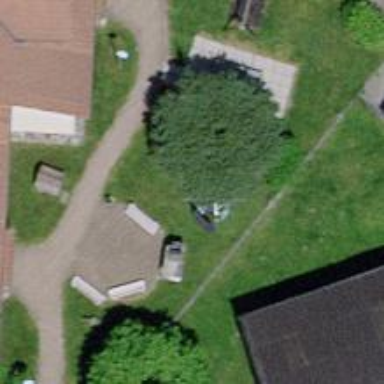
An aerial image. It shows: Barbecue facility.